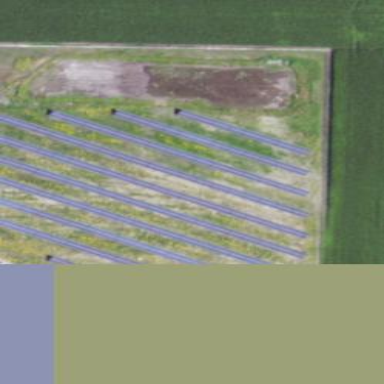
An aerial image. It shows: Solar power generator using photovoltaic method with solar photovoltaic panel types.